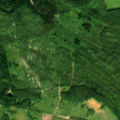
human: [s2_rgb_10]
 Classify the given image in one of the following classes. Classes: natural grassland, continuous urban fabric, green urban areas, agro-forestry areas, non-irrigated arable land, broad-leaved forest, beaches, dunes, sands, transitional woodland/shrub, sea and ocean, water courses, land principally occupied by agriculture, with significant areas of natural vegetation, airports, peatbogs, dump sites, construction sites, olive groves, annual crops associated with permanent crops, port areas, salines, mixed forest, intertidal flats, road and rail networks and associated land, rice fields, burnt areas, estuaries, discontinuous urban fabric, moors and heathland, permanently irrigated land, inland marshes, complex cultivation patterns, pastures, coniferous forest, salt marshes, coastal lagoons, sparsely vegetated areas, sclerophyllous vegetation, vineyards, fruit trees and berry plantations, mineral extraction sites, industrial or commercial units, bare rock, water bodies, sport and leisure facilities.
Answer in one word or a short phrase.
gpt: coniferous forest, mixed forest, transitional woodland/shrub